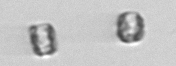
Label: Thalassiosira_sp_aff_mala